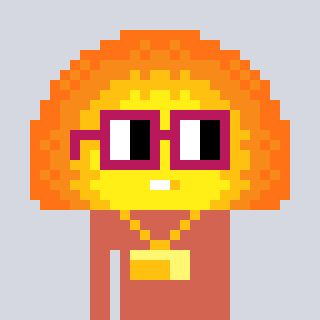
a pixel art character with square dark red glasses, a sunset-shaped head and a peachy-colored body on a cool background